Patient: sex M, age 53
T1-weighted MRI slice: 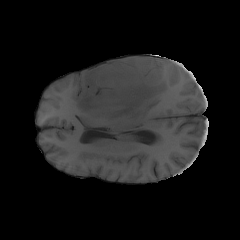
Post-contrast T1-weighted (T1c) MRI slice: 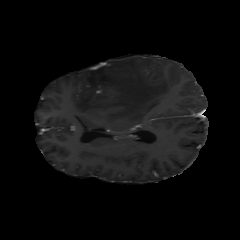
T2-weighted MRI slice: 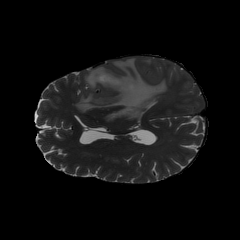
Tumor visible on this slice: yes
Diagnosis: Glioblastoma, IDH-wildtype
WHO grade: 4